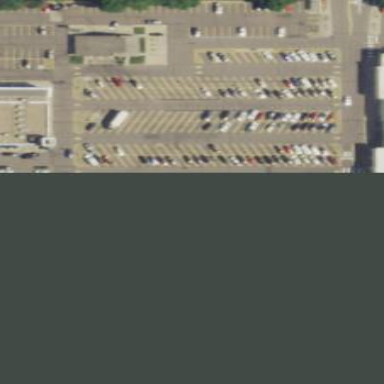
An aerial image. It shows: Customer parking designated as amenity.